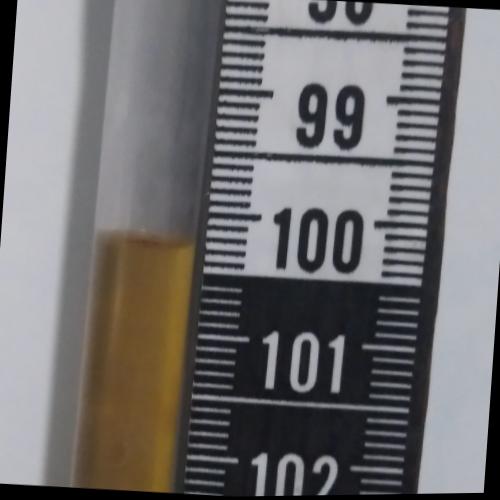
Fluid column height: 100.3 cm